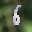
Label: 6